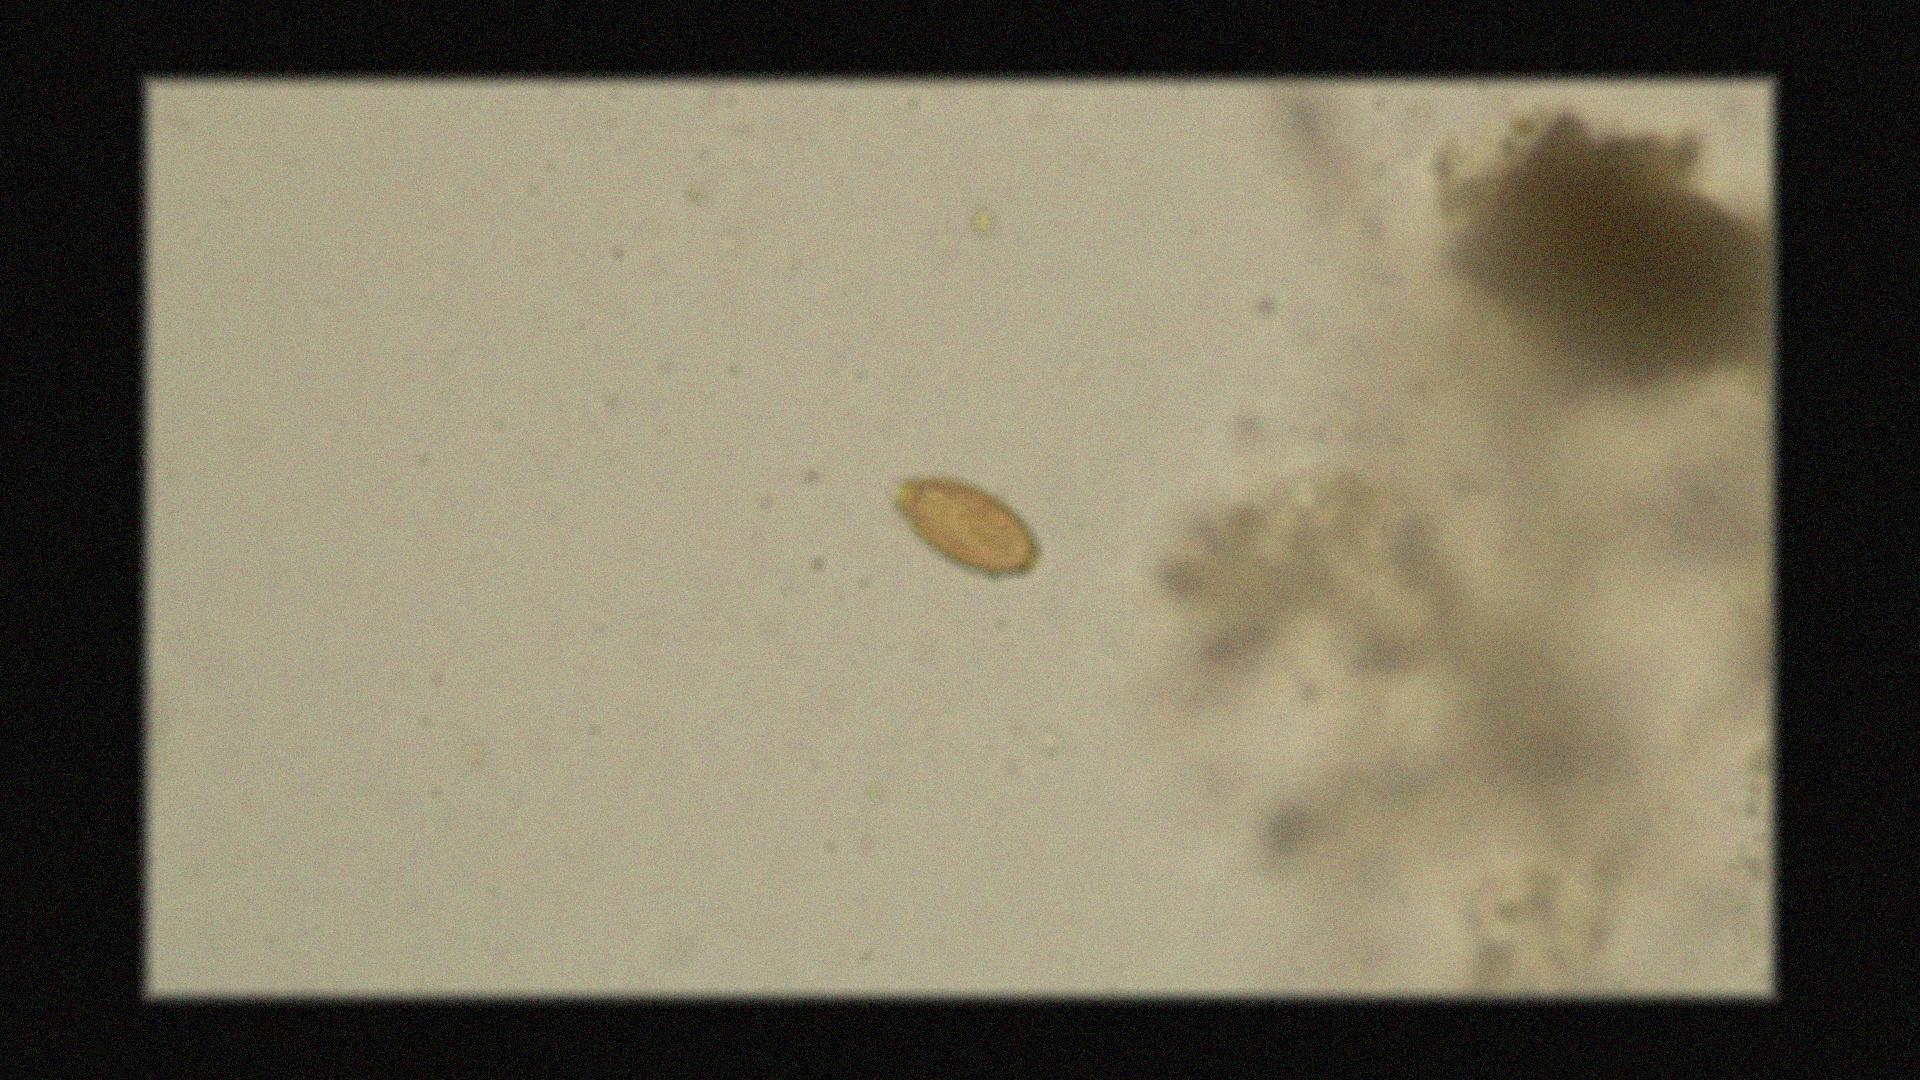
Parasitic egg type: Trichuris trichiura